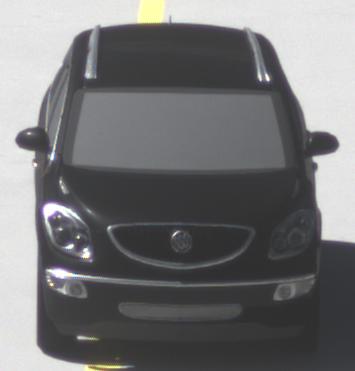
Make: Buick
Model: Enclave
Detailed model: GMT967
Model produced from: 2007
Model produced until: 2017
Doors: 5
Color: black
Road condition: dry road
Daytime: midday
Contrast: high contrast